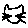
Label: cat